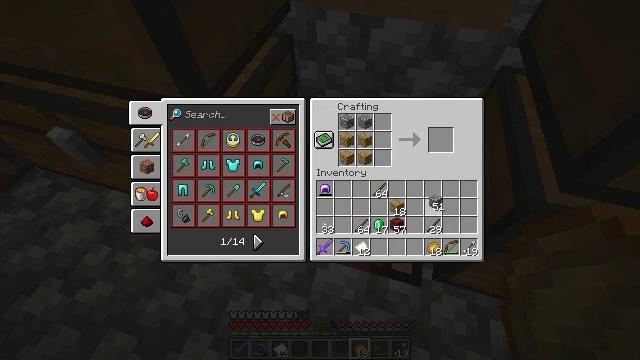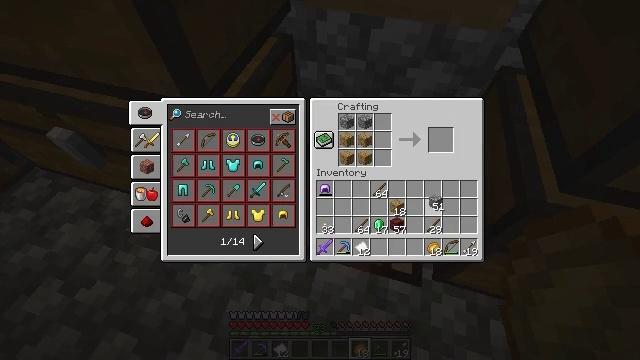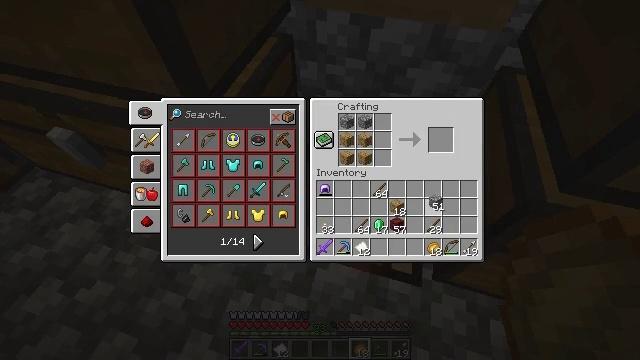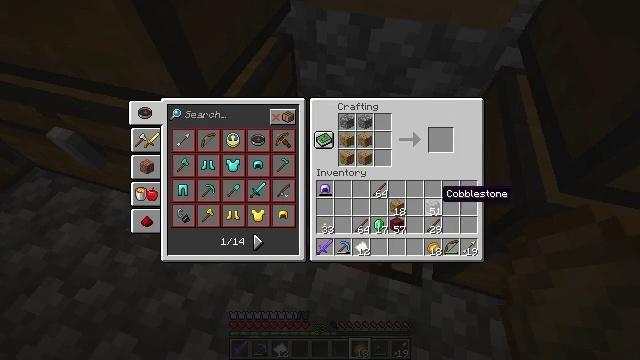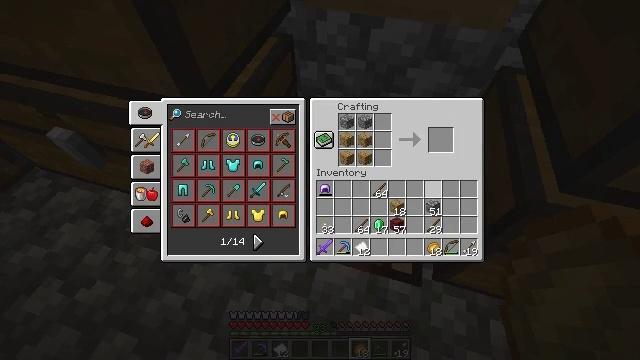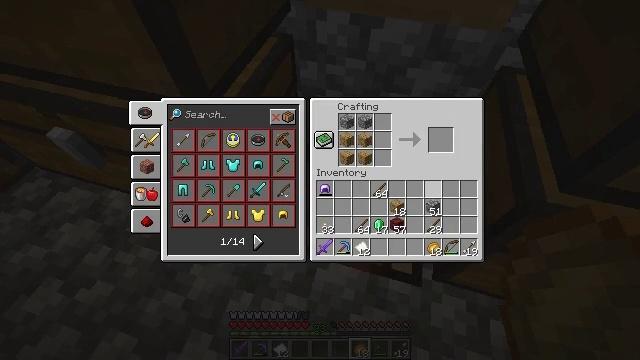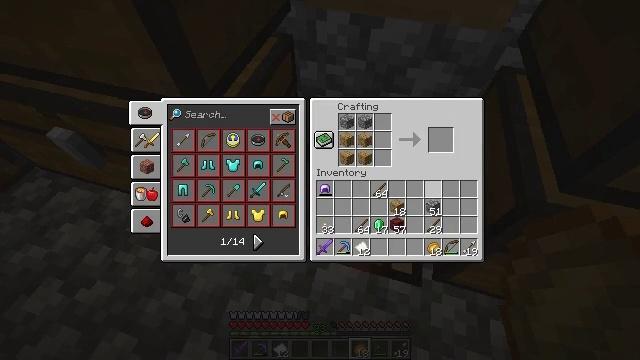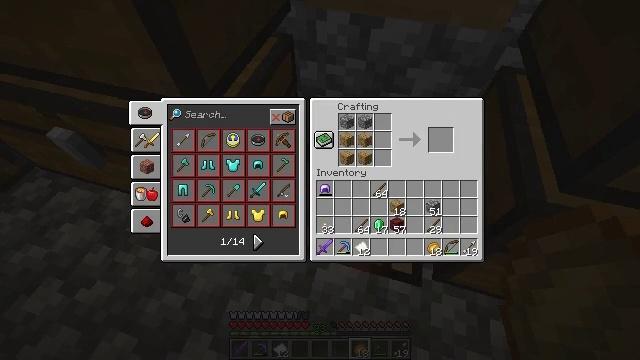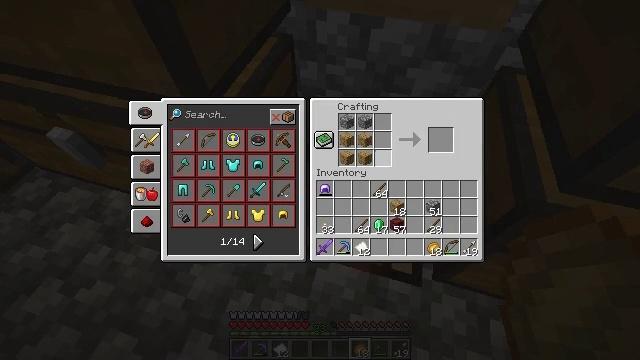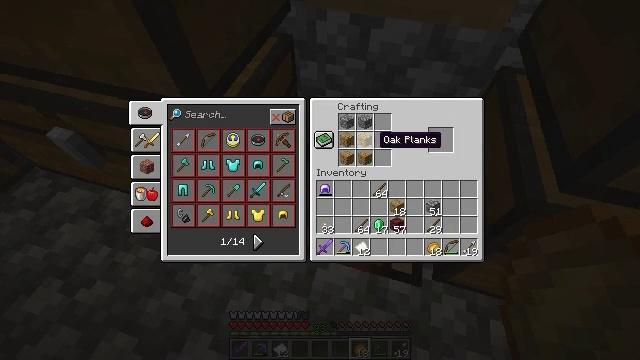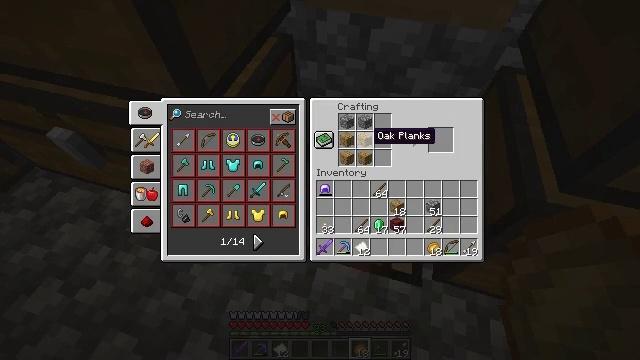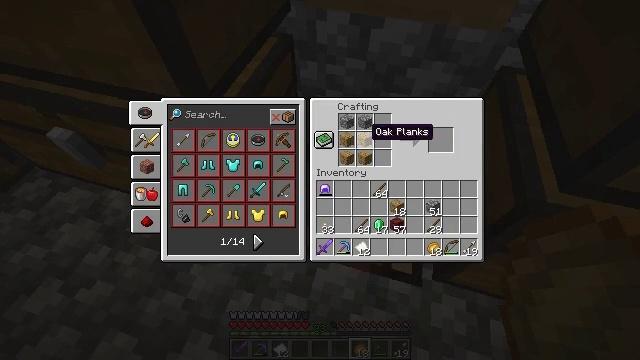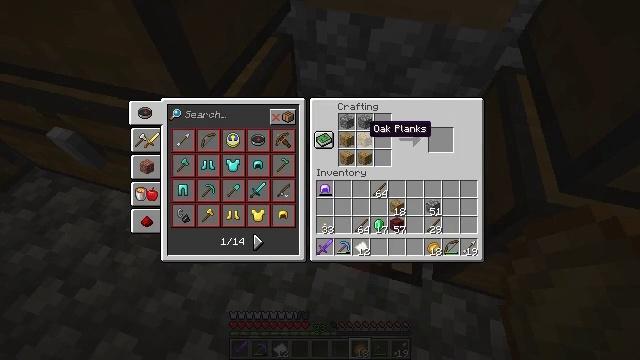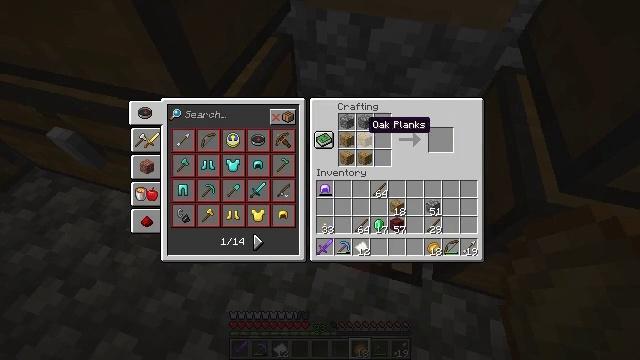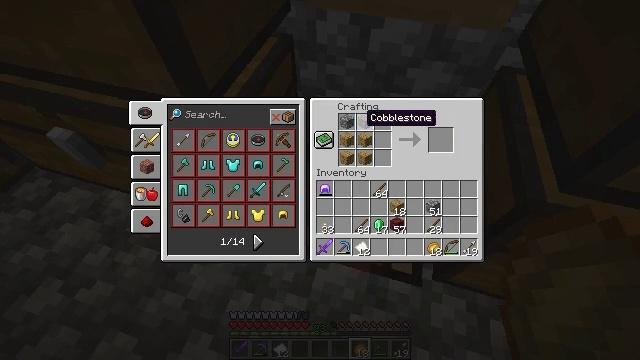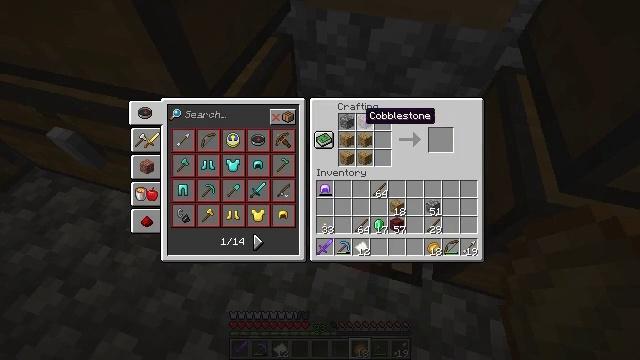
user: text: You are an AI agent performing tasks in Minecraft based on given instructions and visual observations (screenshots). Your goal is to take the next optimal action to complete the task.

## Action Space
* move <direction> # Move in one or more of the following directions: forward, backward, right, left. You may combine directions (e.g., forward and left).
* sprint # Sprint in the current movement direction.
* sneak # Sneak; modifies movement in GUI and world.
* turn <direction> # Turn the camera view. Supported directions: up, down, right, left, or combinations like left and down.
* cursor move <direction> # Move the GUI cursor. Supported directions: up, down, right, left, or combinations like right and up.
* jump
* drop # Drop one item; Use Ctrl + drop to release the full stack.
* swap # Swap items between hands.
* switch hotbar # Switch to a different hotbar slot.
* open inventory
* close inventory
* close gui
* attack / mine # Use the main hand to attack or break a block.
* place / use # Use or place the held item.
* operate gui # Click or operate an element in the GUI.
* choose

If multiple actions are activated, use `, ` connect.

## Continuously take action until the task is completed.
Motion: motion action
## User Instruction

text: Use the crafting table to make a fletching table.
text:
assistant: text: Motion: operate gui
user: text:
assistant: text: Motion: operate gui
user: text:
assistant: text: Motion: no_op
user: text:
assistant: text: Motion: cursor move up
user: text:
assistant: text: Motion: cursor move up
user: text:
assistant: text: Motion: no_op
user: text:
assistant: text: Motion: cursor move left and up
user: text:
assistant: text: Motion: cursor move left and up
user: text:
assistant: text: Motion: cursor move left and up
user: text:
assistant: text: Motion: no_op
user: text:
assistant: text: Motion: no_op
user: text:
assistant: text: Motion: no_op
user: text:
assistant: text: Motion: no_op
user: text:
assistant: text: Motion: no_op
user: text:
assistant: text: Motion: no_op
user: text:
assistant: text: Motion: no_op
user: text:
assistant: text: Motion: no_op
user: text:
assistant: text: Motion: operate gui
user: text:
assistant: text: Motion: operate gui
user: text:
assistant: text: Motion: no_op
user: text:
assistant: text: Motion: no_op
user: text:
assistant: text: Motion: no_op
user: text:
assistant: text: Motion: operate gui
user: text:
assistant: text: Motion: operate gui
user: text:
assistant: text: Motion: no_op
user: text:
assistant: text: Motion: no_op
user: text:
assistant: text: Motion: no_op
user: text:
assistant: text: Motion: no_op
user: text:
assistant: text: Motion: operate gui
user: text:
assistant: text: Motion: operate gui